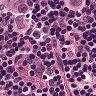
Metastatic tissue present: yes